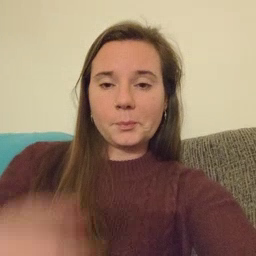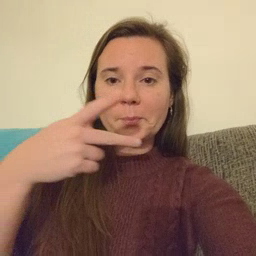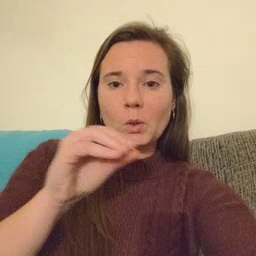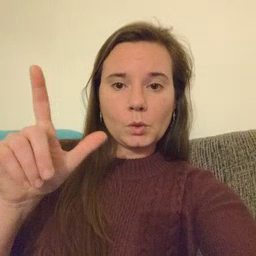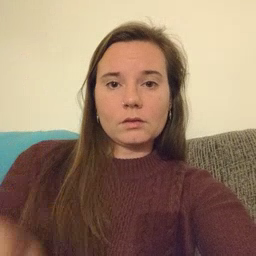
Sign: pool